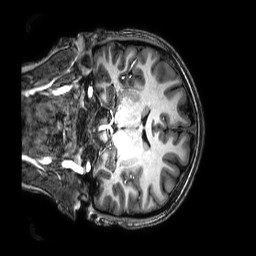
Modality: T1w
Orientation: coronal
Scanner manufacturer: philips
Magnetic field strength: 3 T
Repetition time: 0.008 s
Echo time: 0.003573 s